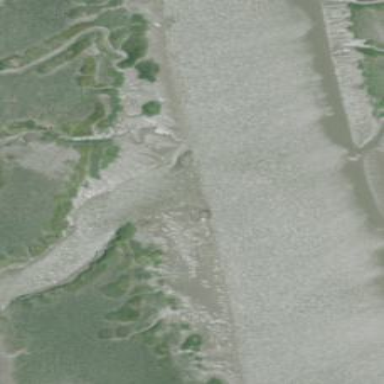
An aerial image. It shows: Tidal saltmarsh wetland.